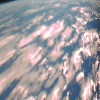
Label: cloud